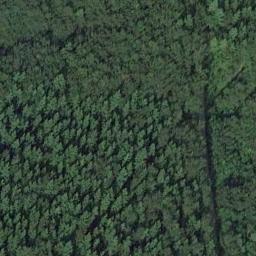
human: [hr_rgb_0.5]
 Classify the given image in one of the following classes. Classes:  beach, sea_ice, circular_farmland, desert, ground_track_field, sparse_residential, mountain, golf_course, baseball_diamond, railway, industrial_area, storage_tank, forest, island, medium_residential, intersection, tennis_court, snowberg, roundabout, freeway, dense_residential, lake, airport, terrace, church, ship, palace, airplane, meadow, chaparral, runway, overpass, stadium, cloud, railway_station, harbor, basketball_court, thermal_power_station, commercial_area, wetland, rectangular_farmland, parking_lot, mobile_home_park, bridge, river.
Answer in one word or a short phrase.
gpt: forest